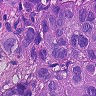
Metastatic tissue present: yes